Question: I have a table with a lot columns and it has a great width so it's hard to place it at the page. So I decided to switch the rows with the columns. That's what I need:

By the default head cell setting up at the head of columns (with '<thead>' tag) how to place it at head of rows? Thanks.
The table fills with the database query result using the 'odbc_fetch_array()' function. So head cells are fixed, but the value of cells varying depends on what I get from DB.
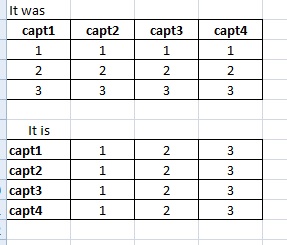
Answer: From the w3c schools tutorial you can use this:
'''
<!DOCTYPE html>
<html>
<head>
<style>
table, th, td {
border: 1px solid black;
border-collapse: collapse;
}
th, td {
padding: 5px;
text-align: left;
}
</style>
</head>
<body>
<h2>Horizontal Headings:</h2>
<table style="width:100%">
<tr>
<th>Name</th>
<th>Telephone</th>
<th>Telephone</th>
</tr>
<tr>
<td>Bill Gates</td>
<td>555 77 854</td>
<td>555 77 855</td>
</tr>
</table>
<h2>Vertical Headings:</h2>
<table style="width:100%">
<tr>
<th>Name:</th>
<td>Bill Gates</td>
</tr>
<tr>
<th>Telephone:</th>
<td>555 77 854</td>
</tr>
<tr>
<th>Telephone:</th>
<td>555 77 855</td>
</tr>
</table>
</body>
</html>
'''
Source:<URL>